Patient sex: M
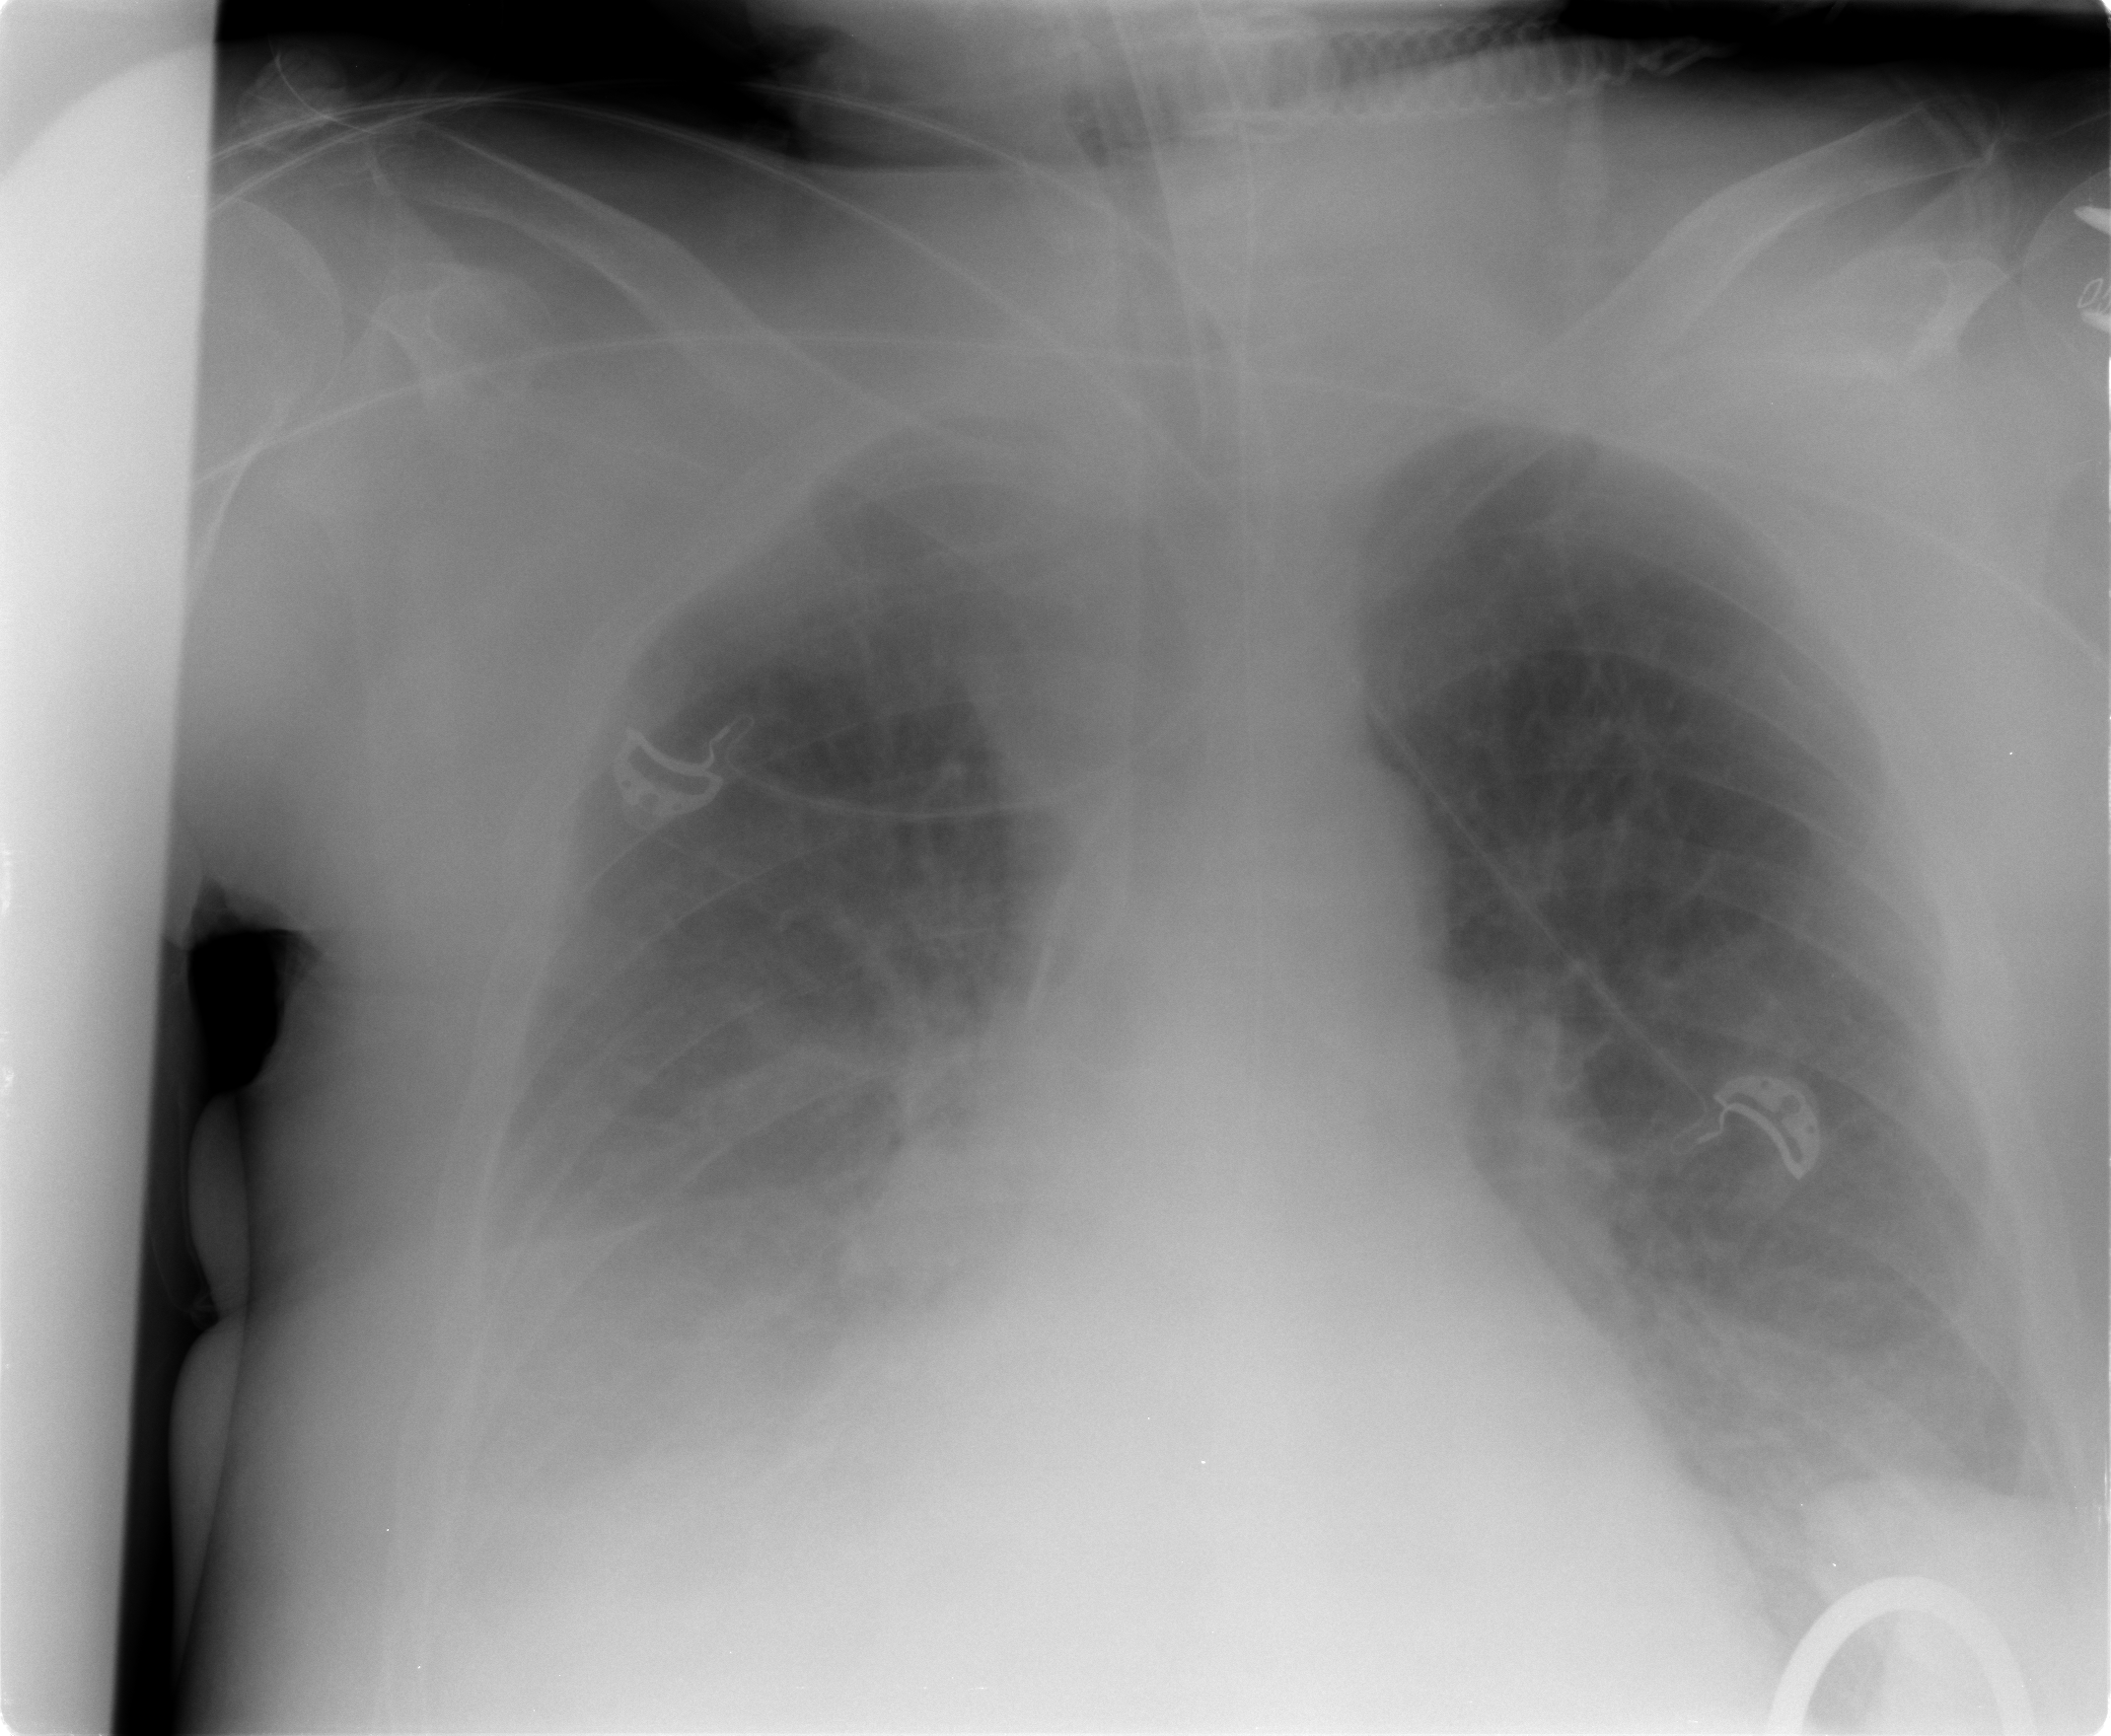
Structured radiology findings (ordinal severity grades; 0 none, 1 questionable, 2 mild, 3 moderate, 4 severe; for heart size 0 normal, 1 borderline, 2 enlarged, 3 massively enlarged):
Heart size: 0
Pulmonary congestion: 2
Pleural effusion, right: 2
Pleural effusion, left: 2
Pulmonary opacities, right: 3
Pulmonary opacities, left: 2
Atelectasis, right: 2
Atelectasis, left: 1